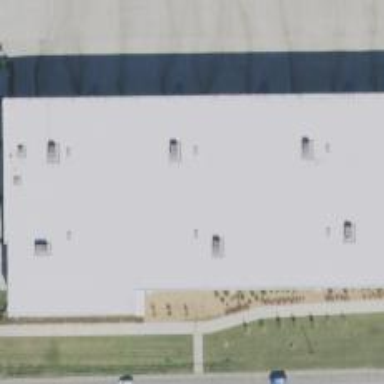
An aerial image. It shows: Warehouse building.